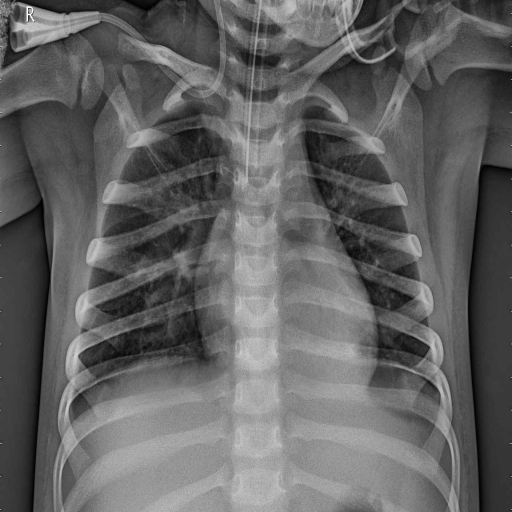
Finding: PNEUMONIA